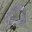
Label: 0